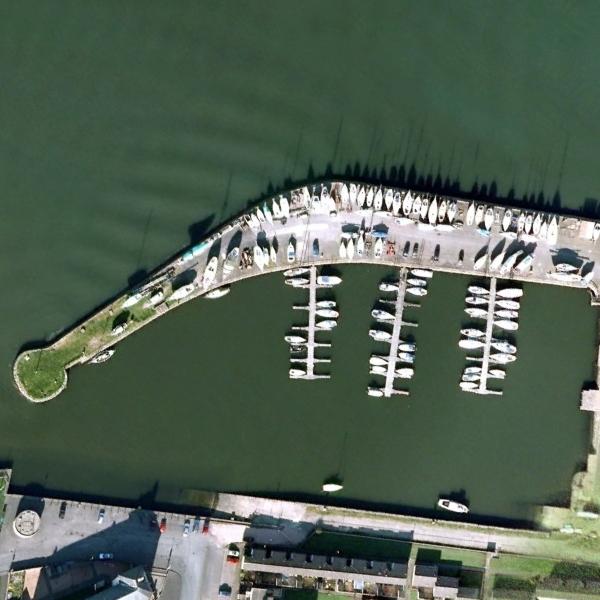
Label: Port